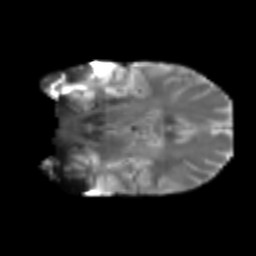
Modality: T2w
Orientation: coronal
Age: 47
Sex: male
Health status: healthy
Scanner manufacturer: philips
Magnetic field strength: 3 T
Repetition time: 4.031 s
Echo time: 0.08907 s